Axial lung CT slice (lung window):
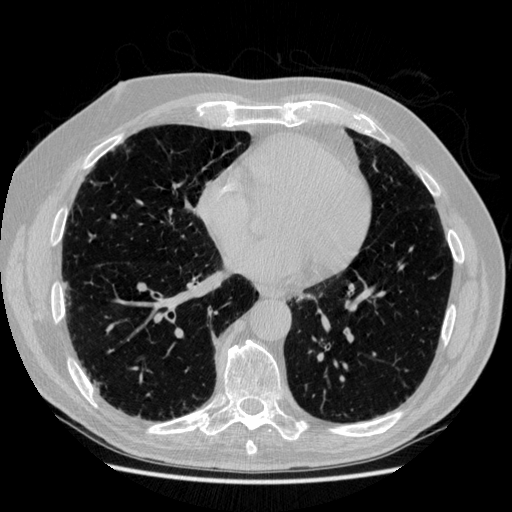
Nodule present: no